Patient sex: F
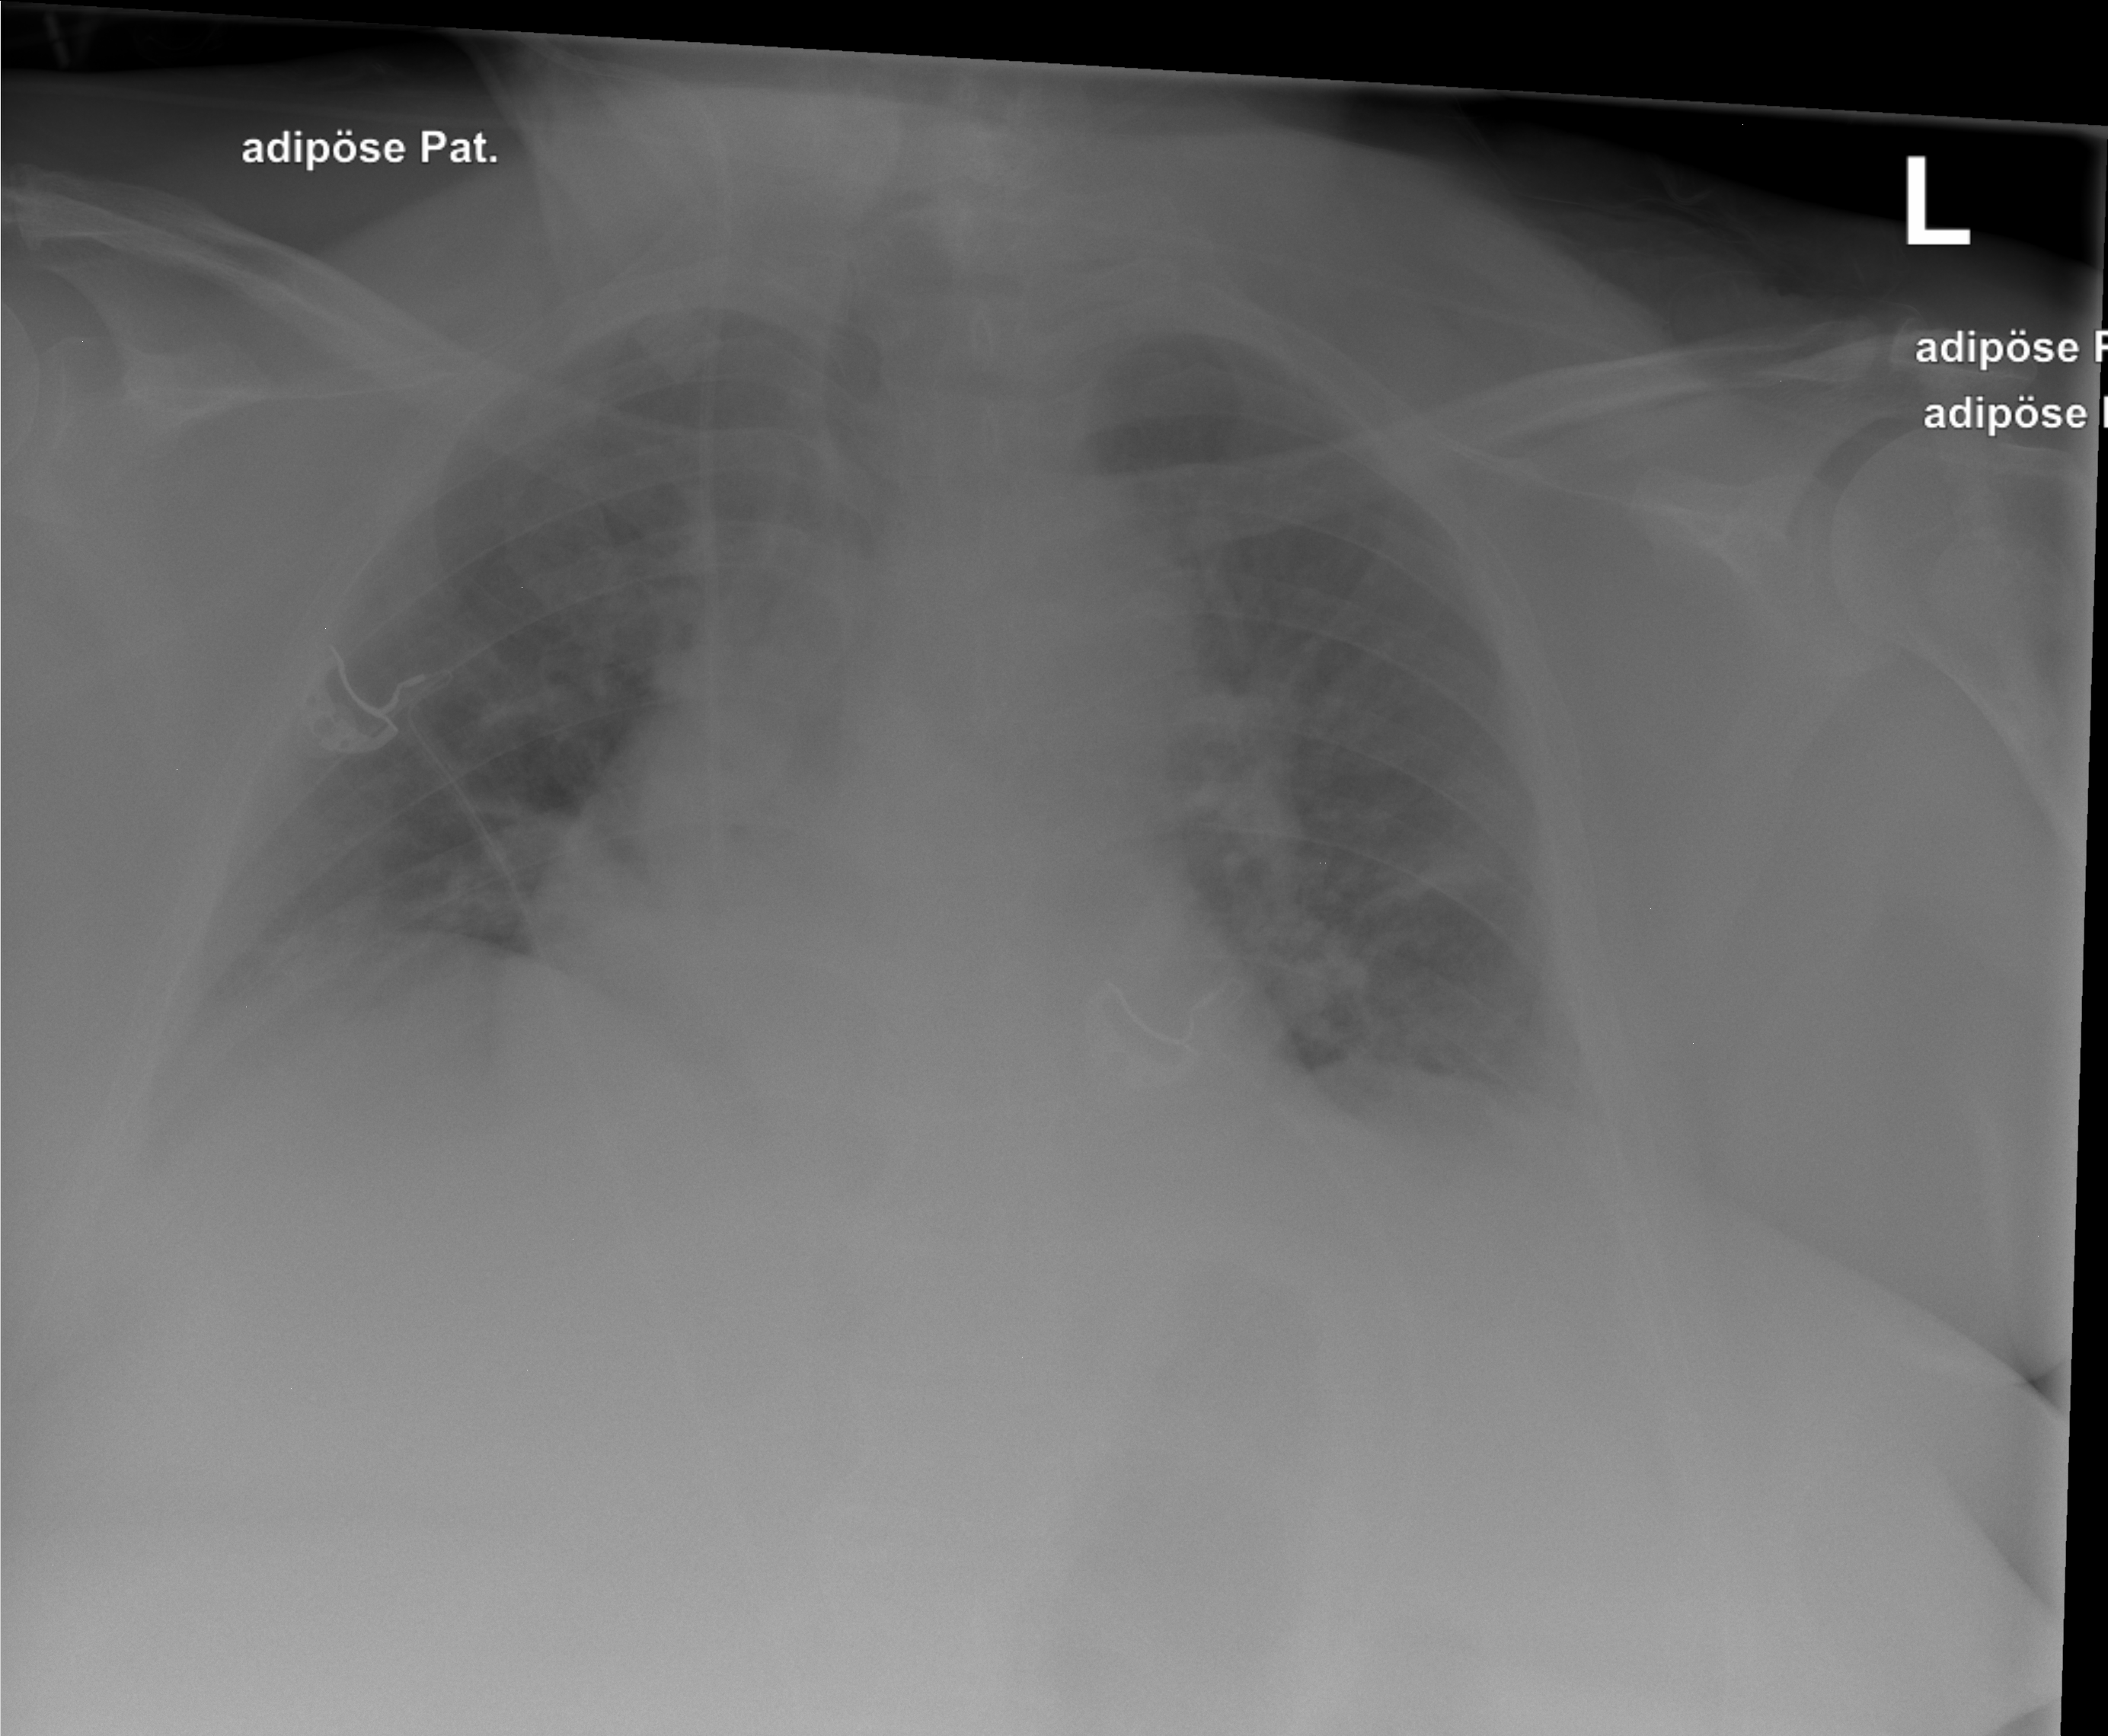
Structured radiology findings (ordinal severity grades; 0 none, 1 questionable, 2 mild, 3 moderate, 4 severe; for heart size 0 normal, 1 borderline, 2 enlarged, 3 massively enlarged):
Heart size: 0
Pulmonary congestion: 1
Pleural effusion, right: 1
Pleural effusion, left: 0
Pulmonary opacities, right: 0
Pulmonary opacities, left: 0
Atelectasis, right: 2
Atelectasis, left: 2